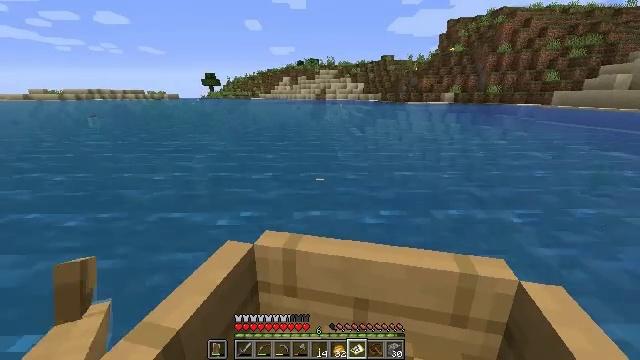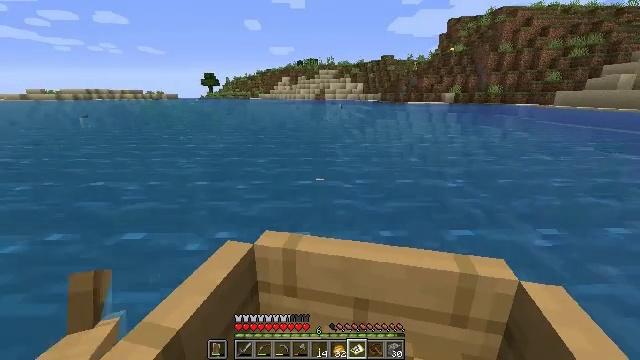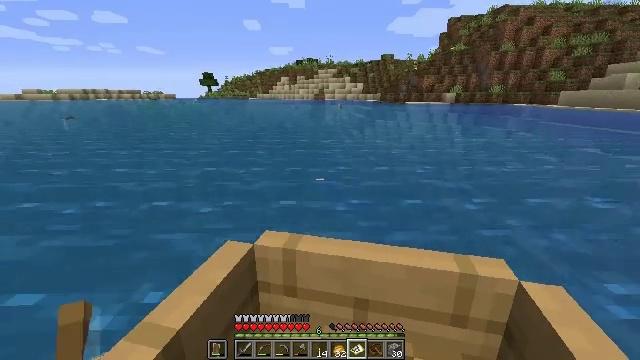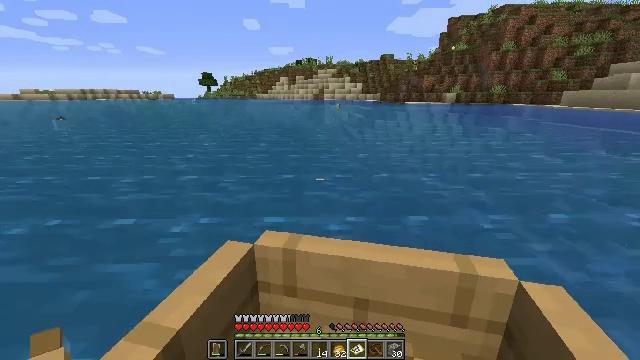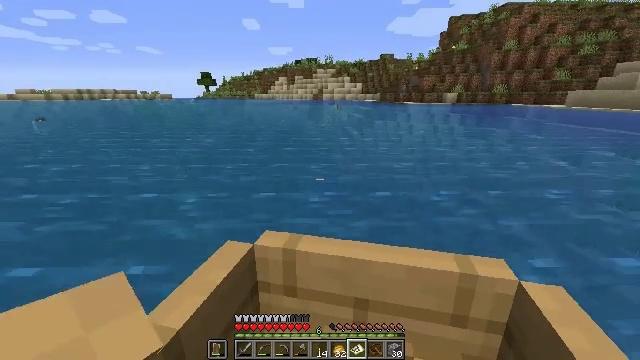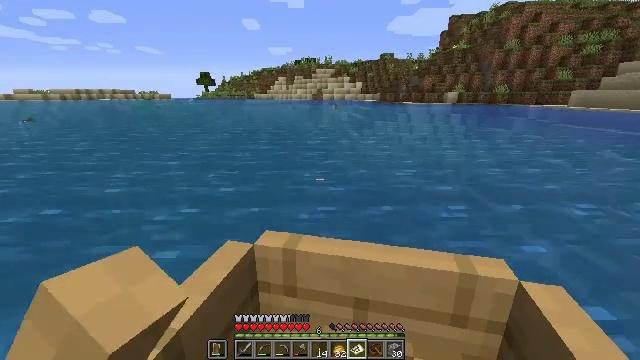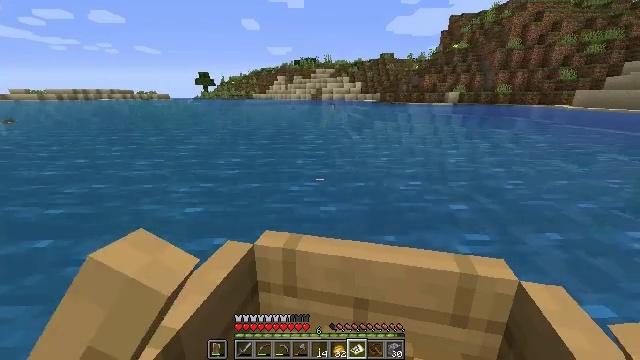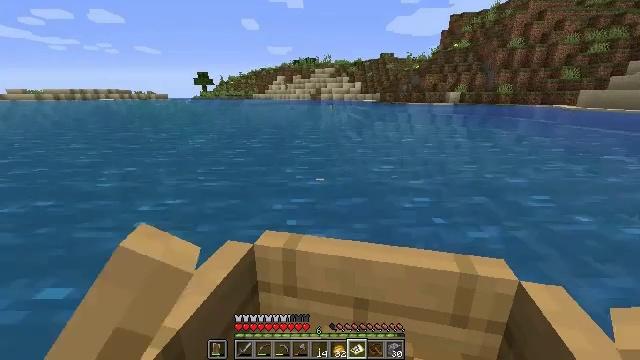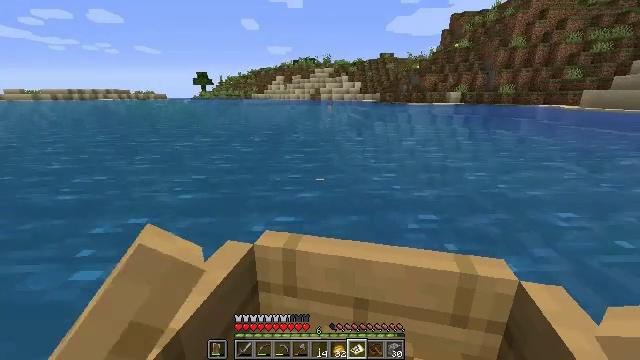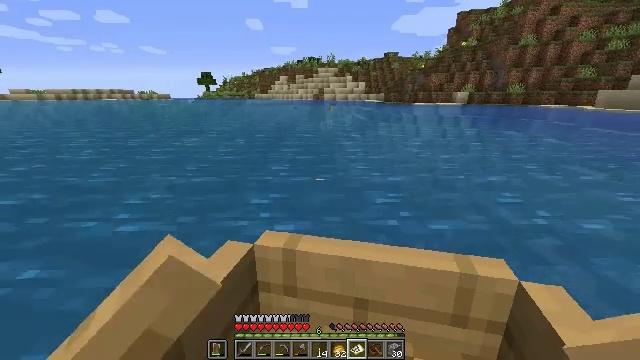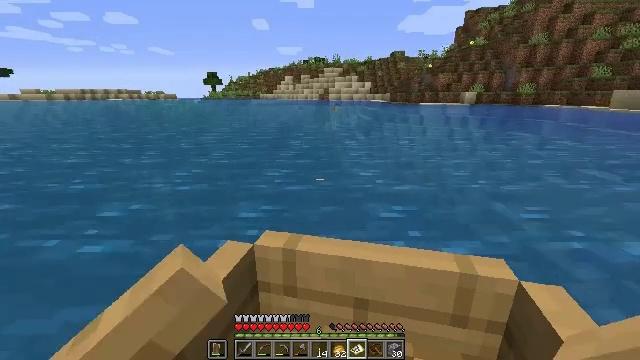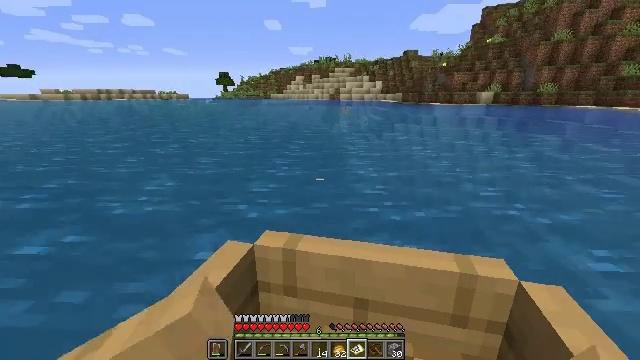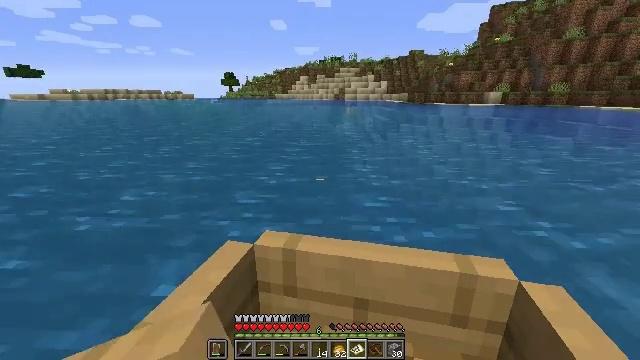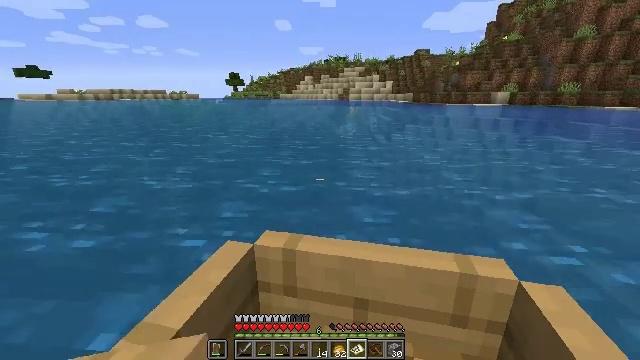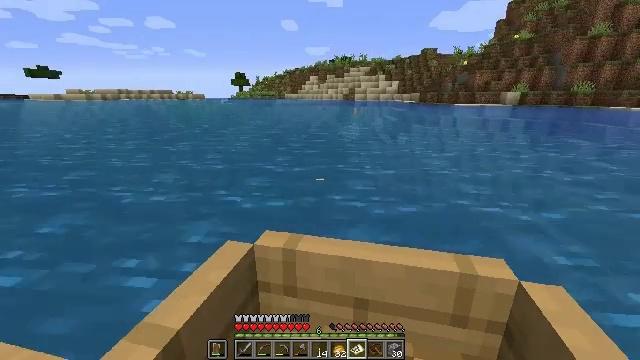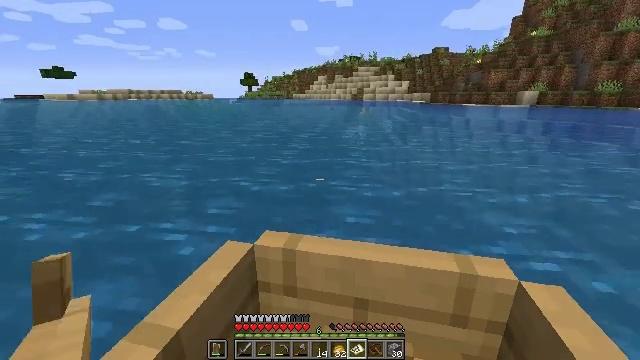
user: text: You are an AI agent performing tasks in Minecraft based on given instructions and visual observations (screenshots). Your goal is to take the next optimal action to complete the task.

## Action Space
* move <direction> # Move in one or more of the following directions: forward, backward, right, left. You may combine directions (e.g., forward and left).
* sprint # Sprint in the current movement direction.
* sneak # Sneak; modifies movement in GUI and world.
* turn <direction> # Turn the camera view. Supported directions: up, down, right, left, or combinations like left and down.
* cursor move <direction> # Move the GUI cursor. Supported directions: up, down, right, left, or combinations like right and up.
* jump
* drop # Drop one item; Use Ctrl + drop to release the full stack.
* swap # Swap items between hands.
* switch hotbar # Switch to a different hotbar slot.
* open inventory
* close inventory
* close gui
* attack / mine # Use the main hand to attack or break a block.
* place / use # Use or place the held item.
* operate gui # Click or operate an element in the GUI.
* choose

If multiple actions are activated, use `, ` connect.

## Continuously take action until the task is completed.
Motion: motion action
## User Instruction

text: Break the sand block.
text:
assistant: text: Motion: move forward
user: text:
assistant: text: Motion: move forward
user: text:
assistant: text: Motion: move forward
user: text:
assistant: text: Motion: move forward
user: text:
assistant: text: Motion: move forward
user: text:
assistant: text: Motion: move forward
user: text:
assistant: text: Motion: move forward
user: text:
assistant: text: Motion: move forward and move left
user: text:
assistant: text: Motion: move forward and move left
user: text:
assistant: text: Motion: move forward
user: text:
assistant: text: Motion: move forward
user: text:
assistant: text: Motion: move forward
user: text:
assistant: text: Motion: move forward
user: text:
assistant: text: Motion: move forward
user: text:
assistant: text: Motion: move forward
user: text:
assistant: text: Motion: move forward
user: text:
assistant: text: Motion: move forward
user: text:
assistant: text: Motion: move forward and move left
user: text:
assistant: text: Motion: move forward and move left
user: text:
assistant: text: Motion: move forward
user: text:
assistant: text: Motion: move forward
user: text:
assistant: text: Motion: move forward
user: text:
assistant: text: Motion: move forward
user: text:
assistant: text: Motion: move forward, turn right and up
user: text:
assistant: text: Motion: move forward, turn right and up
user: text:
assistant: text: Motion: move forward, turn right
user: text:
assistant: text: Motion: move forward
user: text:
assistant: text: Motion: move forward
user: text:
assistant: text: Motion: move forward
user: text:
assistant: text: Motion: move forward